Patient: sex M, age 37
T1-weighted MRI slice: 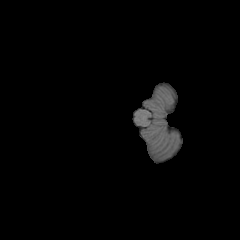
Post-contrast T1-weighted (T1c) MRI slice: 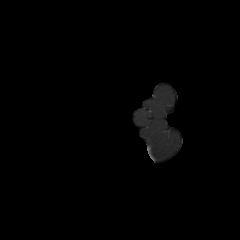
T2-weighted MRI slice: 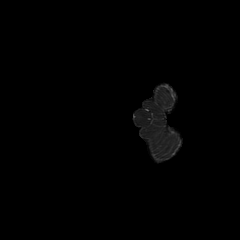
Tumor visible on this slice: no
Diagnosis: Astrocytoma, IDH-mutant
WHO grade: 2